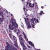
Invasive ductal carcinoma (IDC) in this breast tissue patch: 1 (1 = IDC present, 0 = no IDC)